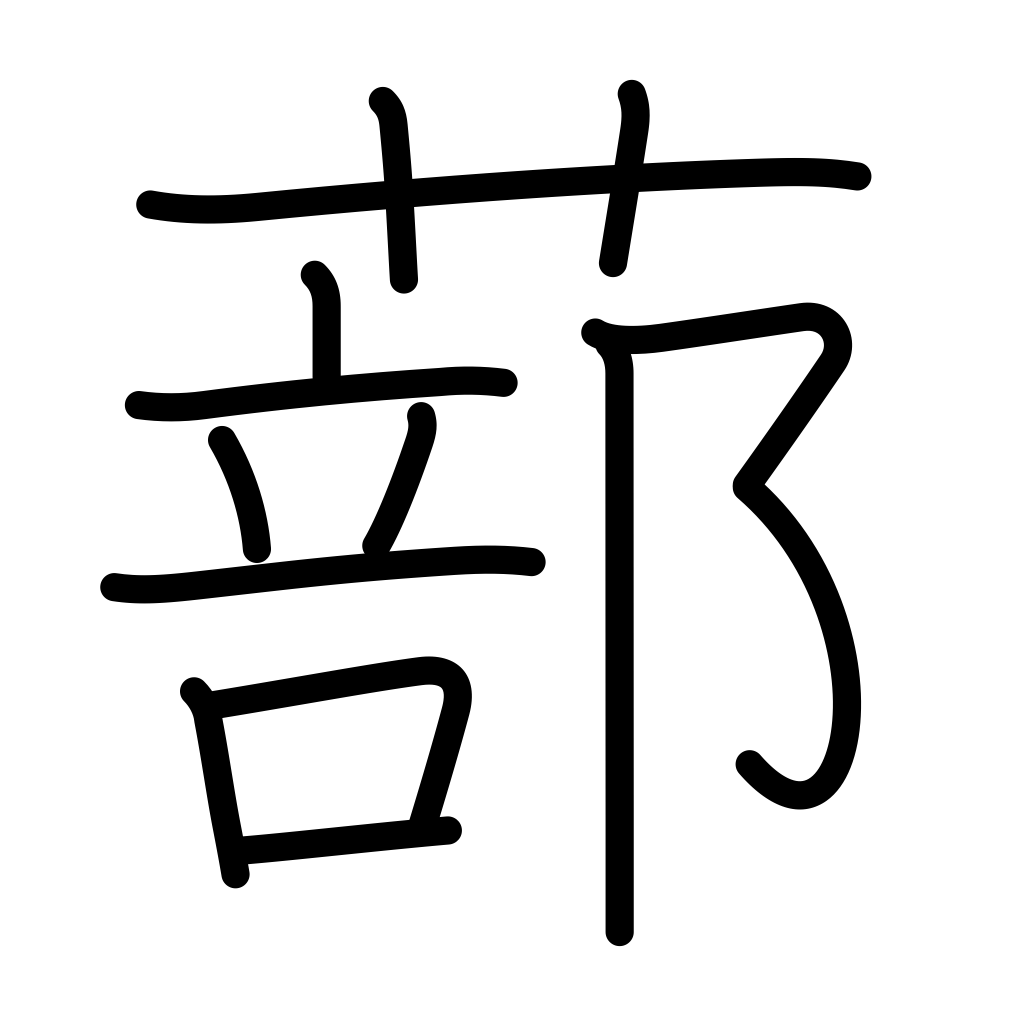
Meaning: latticed shutters